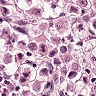
Metastatic tissue present: yes